Interaction volume radius: 5 \u00c5
Interaction volume height: 10 \u00c5
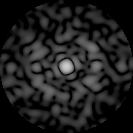
Disorder parameter: 0.8083